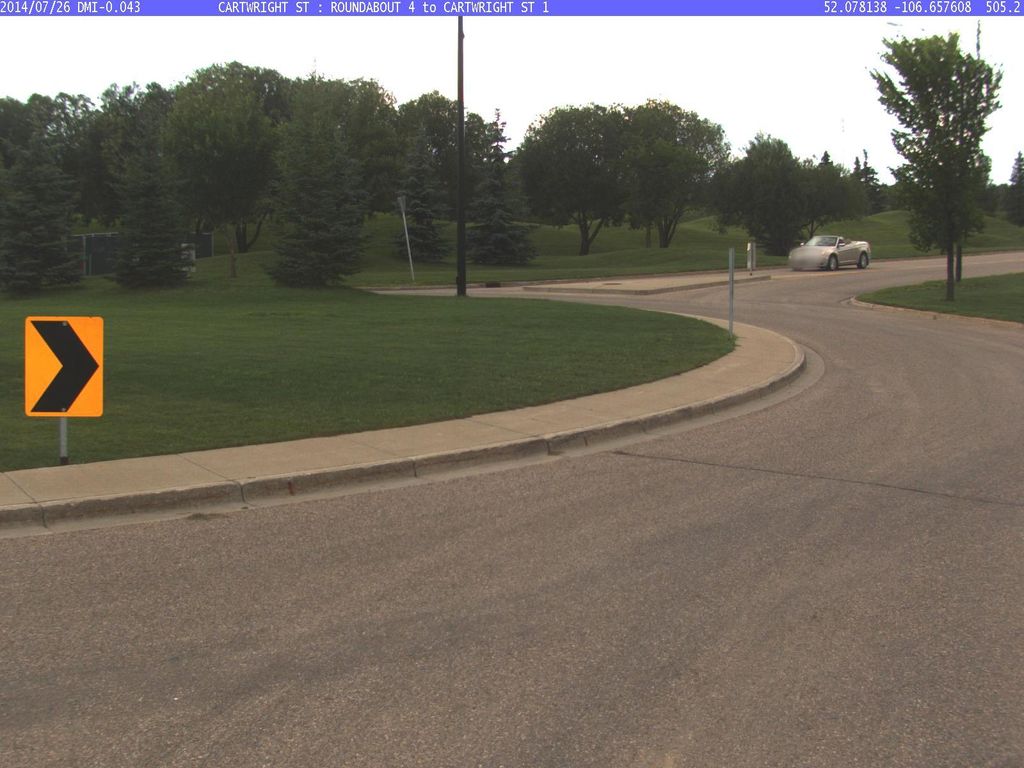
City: saskatoon